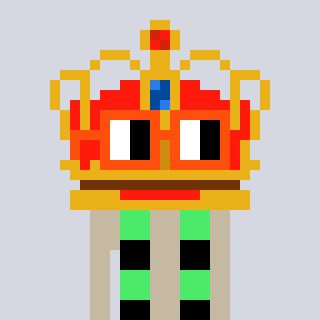
a pixel art character with square orange glasses, a crown-shaped head and a bege-colored body on a cool background